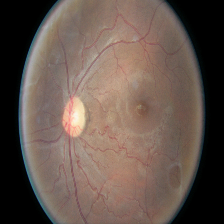
Diabetic retinopathy grade: Moderate